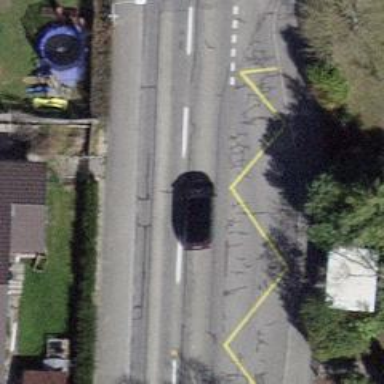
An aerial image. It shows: Bus stop with designated public transport stop position.